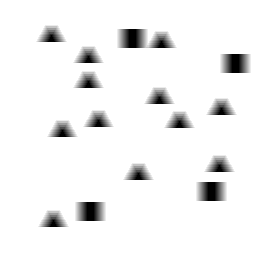
Squares: 4
Triangles: 12
Stars: 0
Total shapes: 16